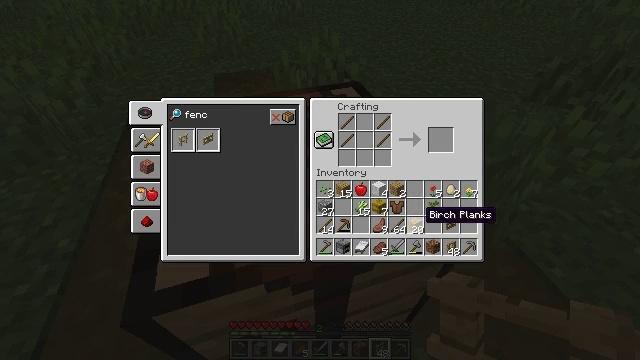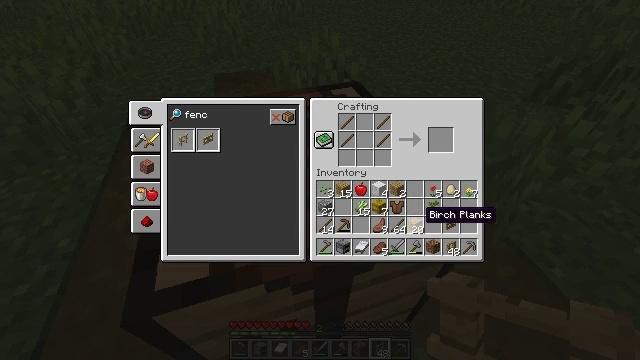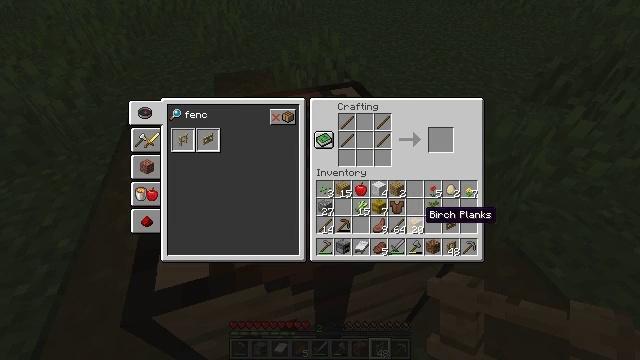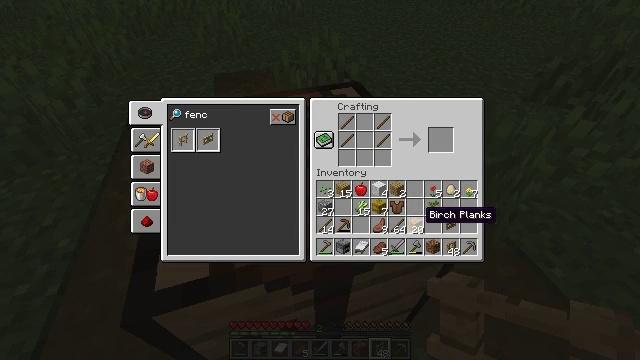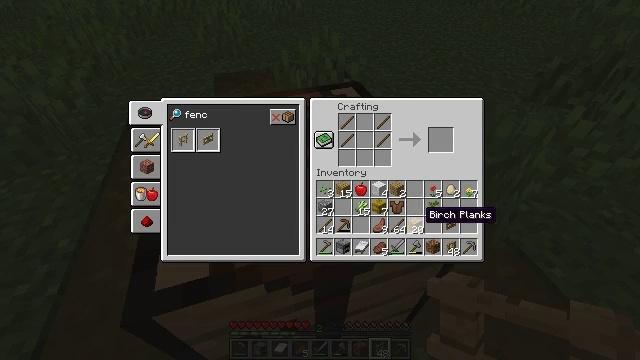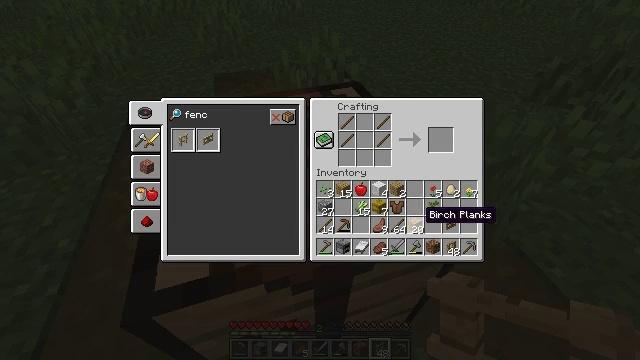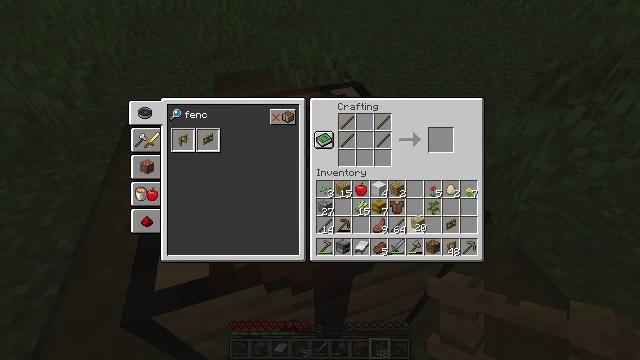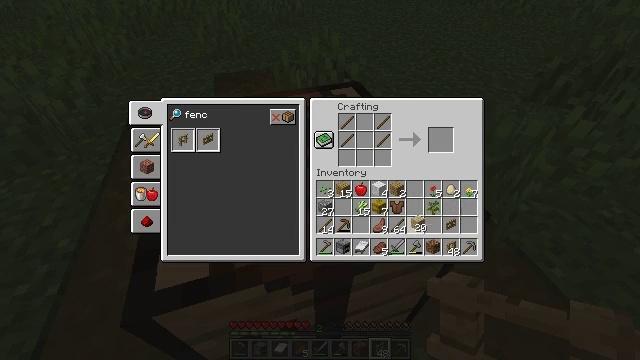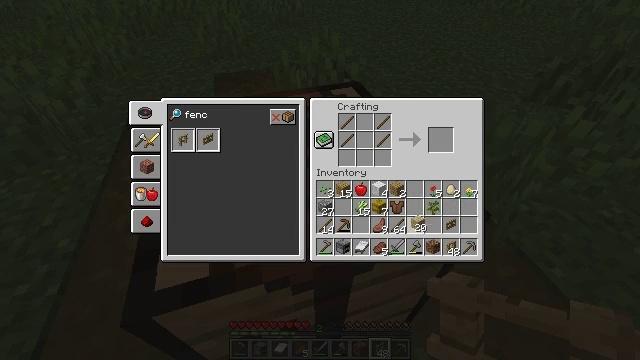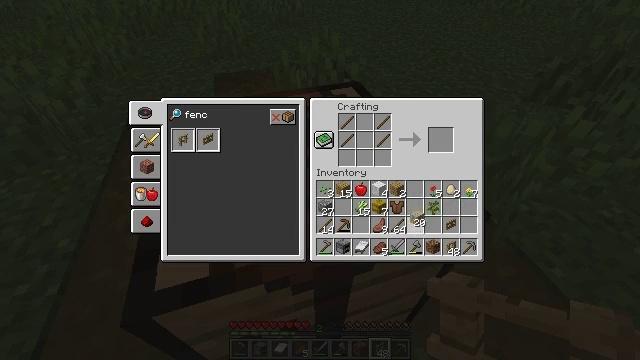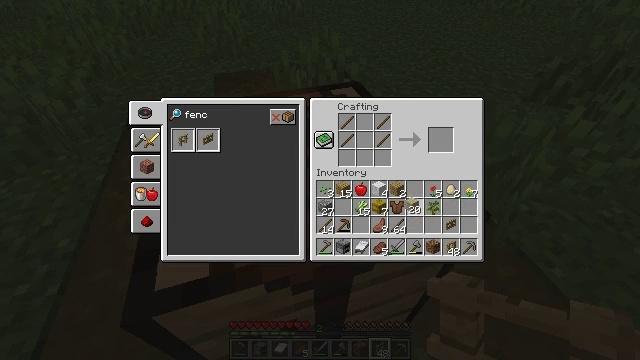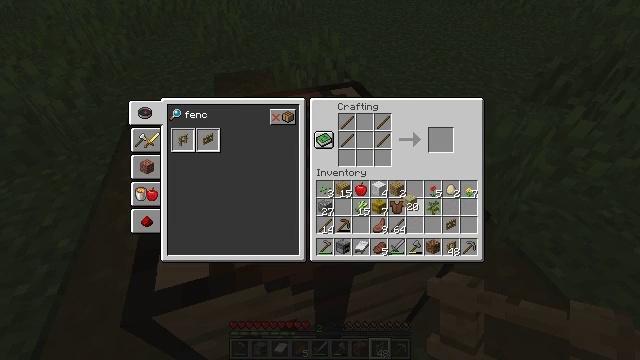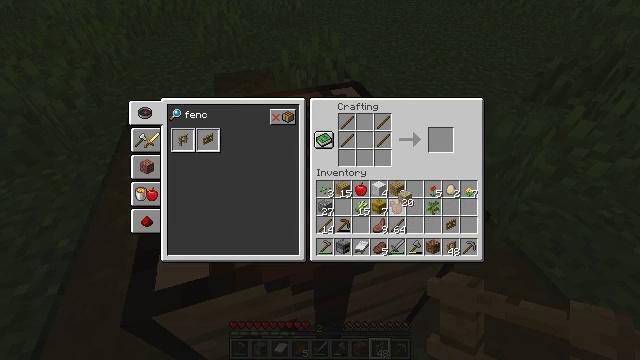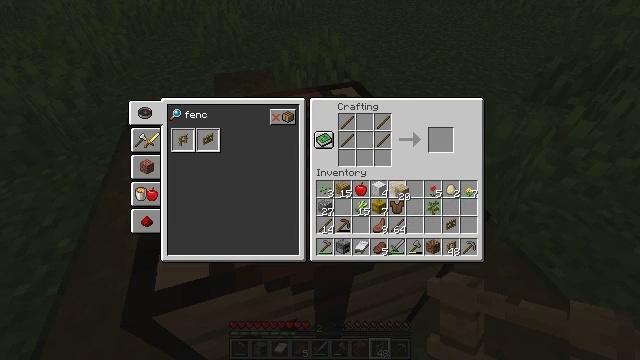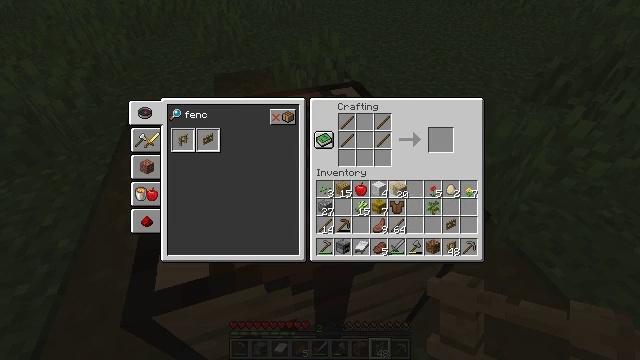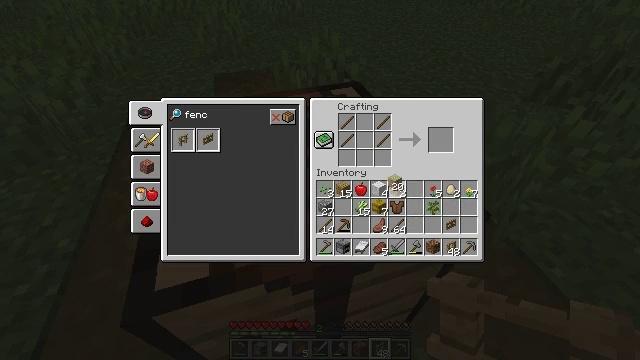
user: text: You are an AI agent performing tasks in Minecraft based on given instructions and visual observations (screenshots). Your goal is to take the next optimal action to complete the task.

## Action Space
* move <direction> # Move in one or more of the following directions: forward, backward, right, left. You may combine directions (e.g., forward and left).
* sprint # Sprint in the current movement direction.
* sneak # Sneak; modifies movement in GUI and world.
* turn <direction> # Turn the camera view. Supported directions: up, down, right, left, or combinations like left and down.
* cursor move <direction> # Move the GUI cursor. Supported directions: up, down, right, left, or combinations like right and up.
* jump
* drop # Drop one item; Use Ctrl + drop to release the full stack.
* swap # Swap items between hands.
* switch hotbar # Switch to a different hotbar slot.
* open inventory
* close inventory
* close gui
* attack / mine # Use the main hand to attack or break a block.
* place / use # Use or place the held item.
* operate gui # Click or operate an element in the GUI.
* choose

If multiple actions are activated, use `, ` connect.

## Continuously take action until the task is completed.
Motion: motion action
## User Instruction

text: Make a birch fence gate in the crafting grid.
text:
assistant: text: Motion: no_op
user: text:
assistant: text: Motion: no_op
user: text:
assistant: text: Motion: no_op
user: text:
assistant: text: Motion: no_op
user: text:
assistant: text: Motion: no_op
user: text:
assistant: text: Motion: operate gui
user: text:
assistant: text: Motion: operate gui
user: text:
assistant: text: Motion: operate gui
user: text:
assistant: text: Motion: no_op
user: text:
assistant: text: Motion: cursor move up
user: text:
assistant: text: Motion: no_op
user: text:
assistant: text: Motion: no_op
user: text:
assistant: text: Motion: no_op
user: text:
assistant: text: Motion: no_op
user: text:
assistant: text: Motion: cursor move up
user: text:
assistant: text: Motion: no_op
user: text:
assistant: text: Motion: no_op
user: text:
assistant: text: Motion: no_op
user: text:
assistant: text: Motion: cursor move up
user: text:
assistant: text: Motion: cursor move up
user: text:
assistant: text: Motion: cursor move up
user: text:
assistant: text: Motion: no_op
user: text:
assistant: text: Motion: no_op
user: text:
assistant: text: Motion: no_op
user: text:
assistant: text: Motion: no_op
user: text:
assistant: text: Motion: no_op
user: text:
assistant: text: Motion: no_op
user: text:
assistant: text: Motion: no_op
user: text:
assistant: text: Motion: no_op
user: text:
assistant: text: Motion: choose